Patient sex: F
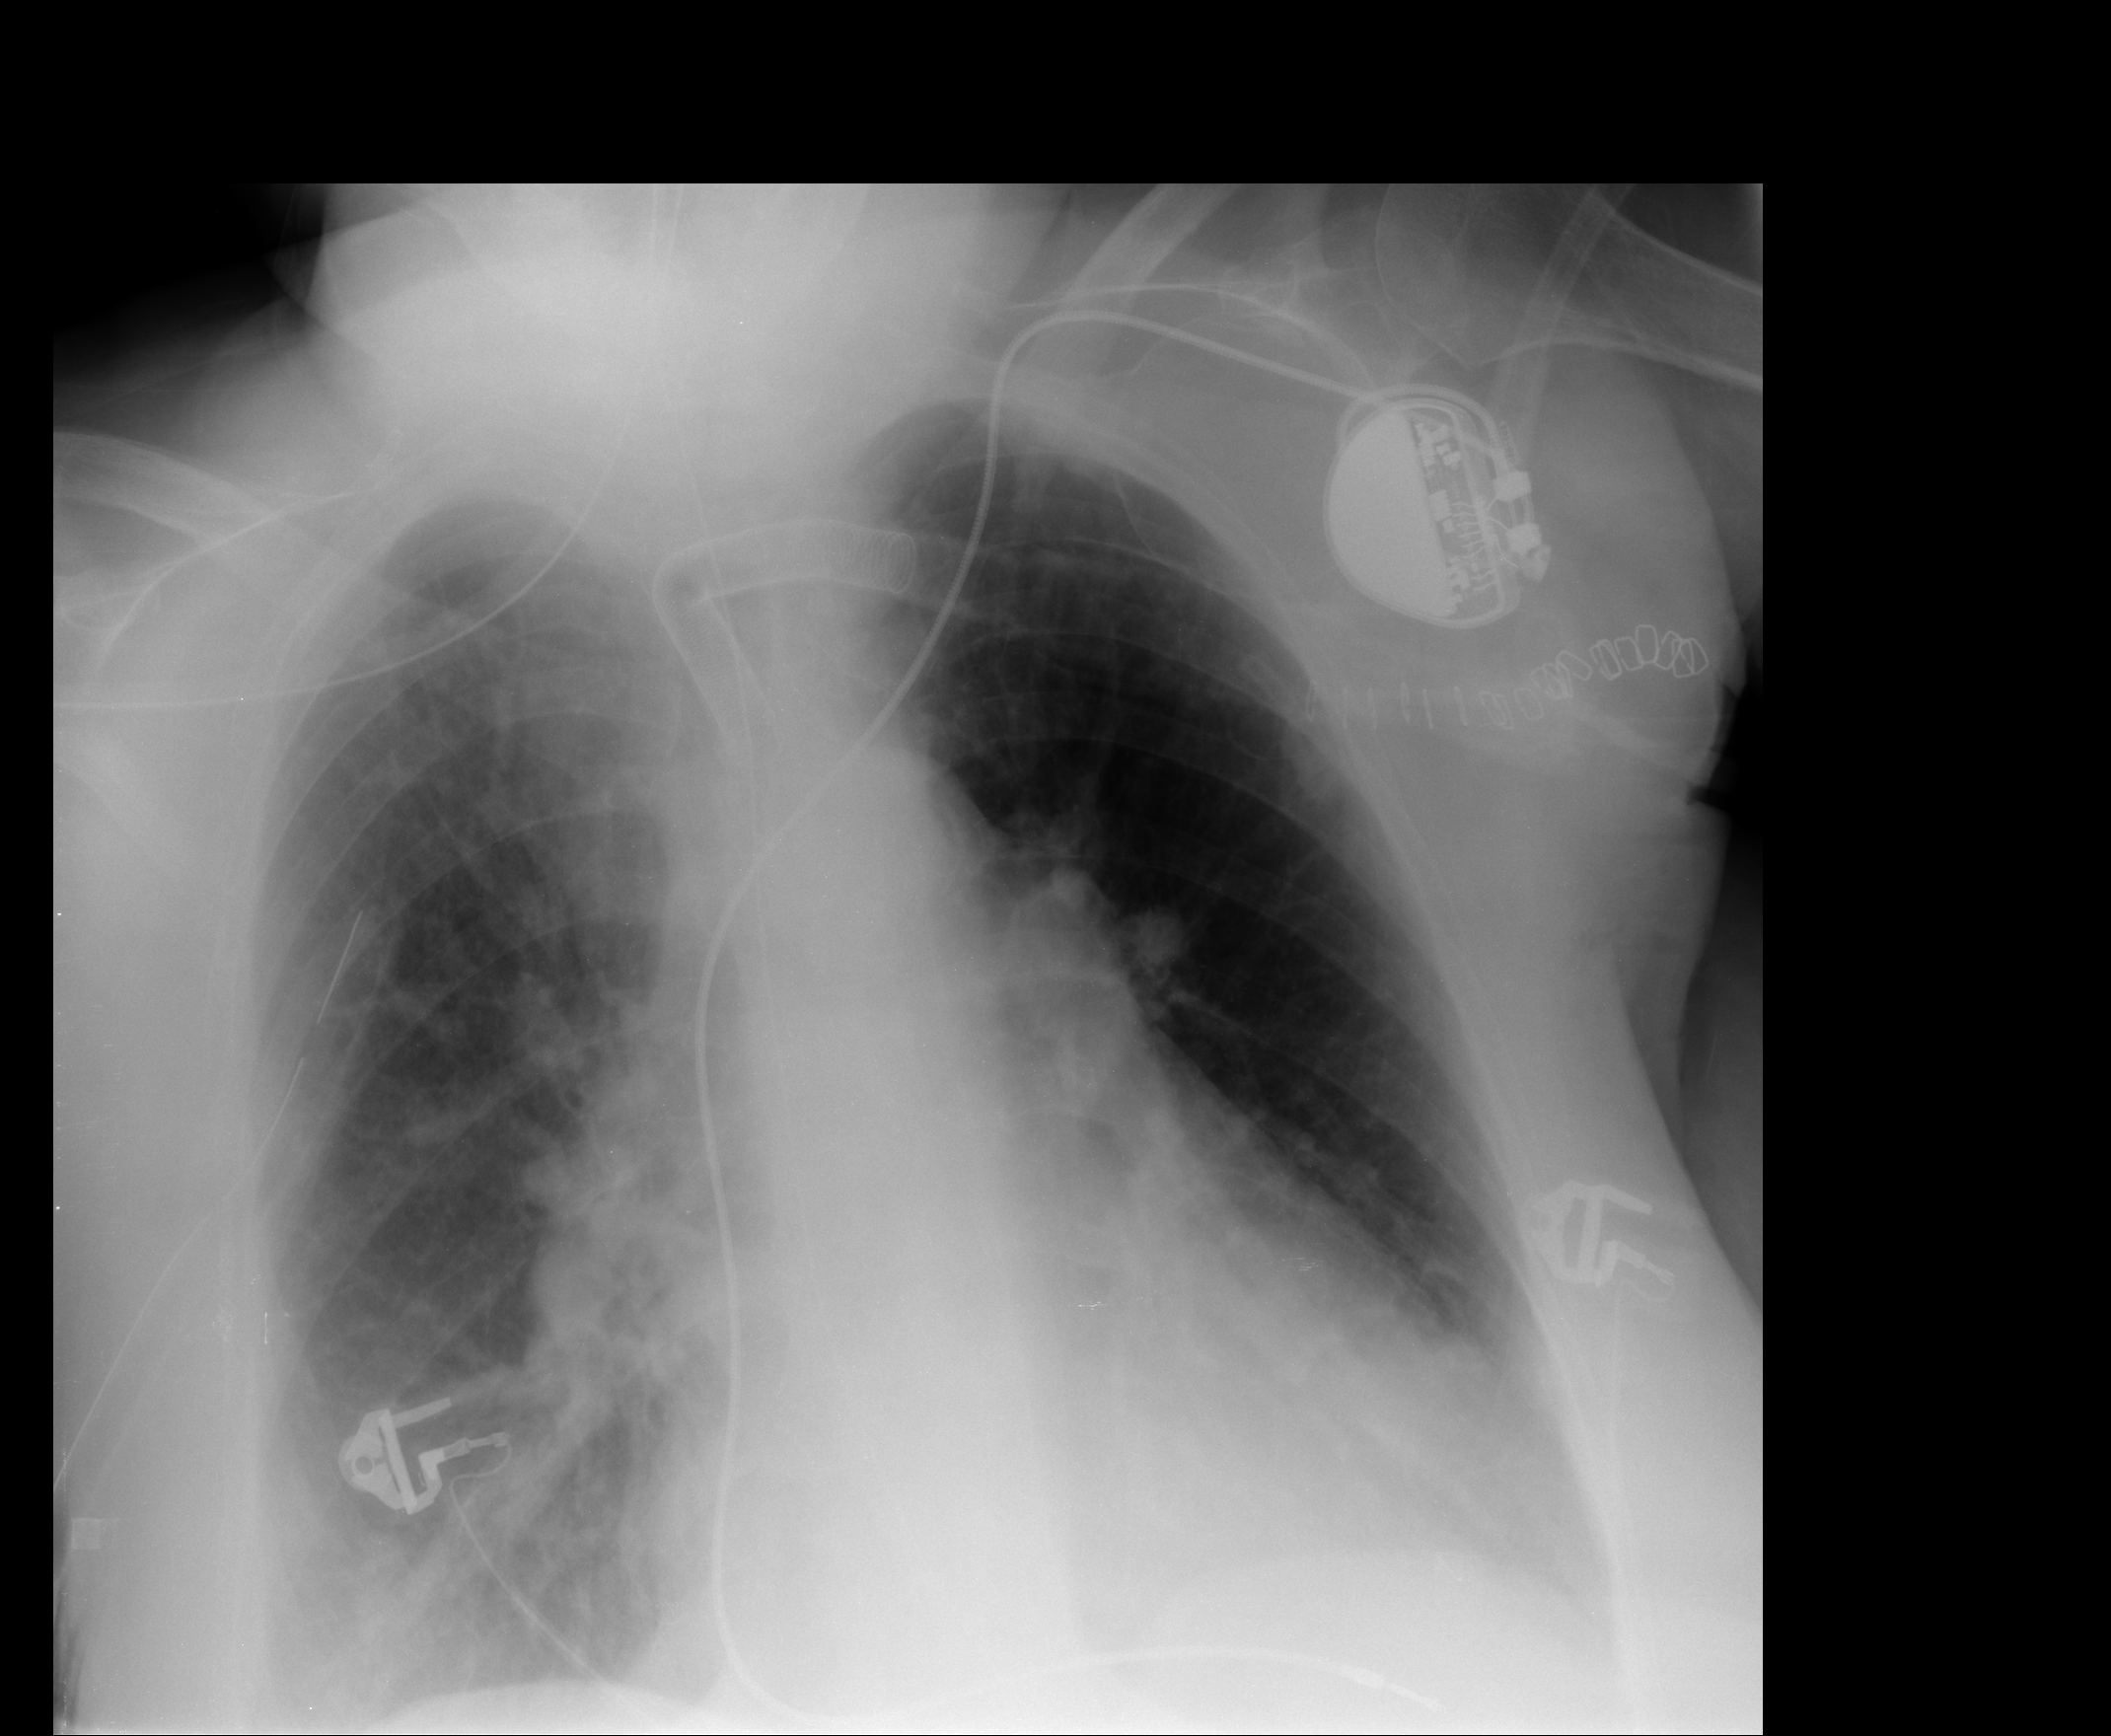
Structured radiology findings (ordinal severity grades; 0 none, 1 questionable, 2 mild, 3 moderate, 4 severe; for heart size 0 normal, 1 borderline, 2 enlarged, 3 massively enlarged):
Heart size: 2
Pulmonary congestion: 1
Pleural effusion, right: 2
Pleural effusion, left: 2
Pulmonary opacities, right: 1
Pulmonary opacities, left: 0
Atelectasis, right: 2
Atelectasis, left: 2